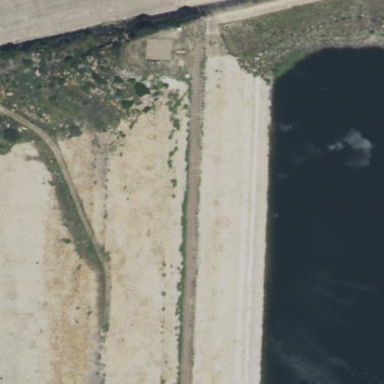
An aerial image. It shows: Dam across waterway.